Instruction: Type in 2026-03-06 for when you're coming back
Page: home
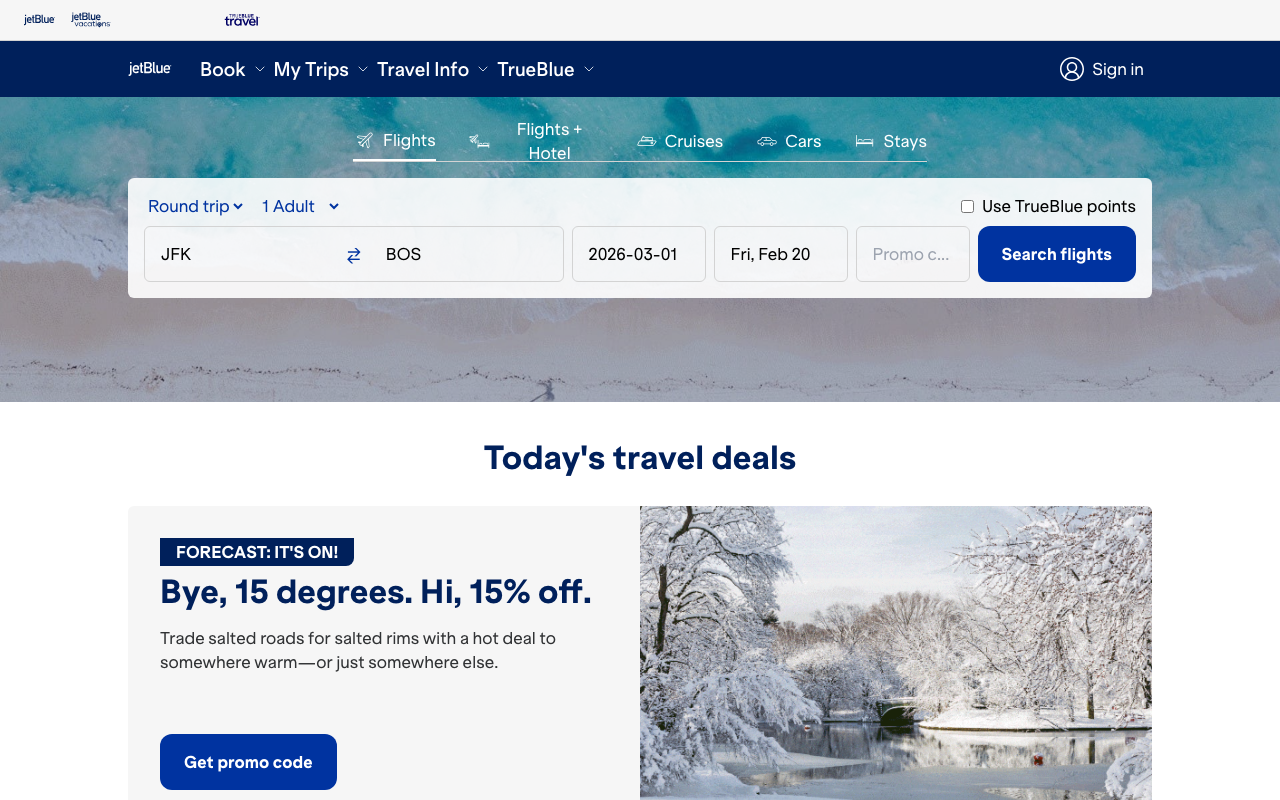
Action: type